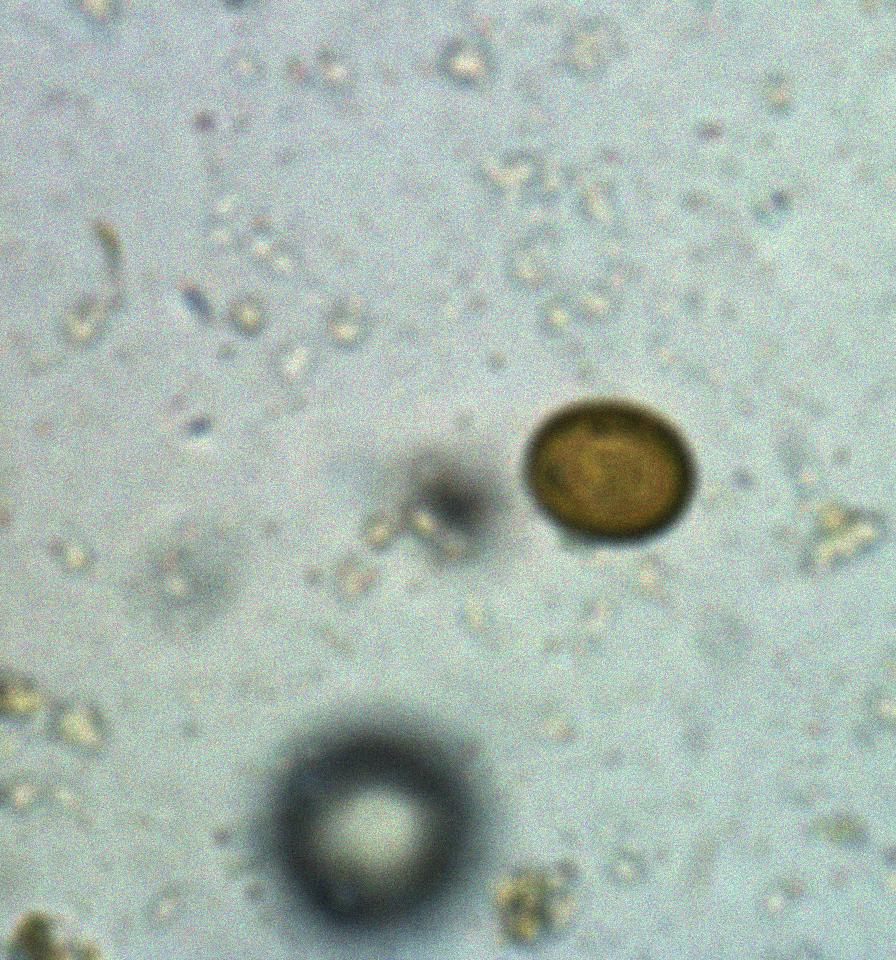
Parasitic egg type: Taenia spp. egg